Field crop: maize
Growth stage: 1
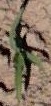
Species: maize